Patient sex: F
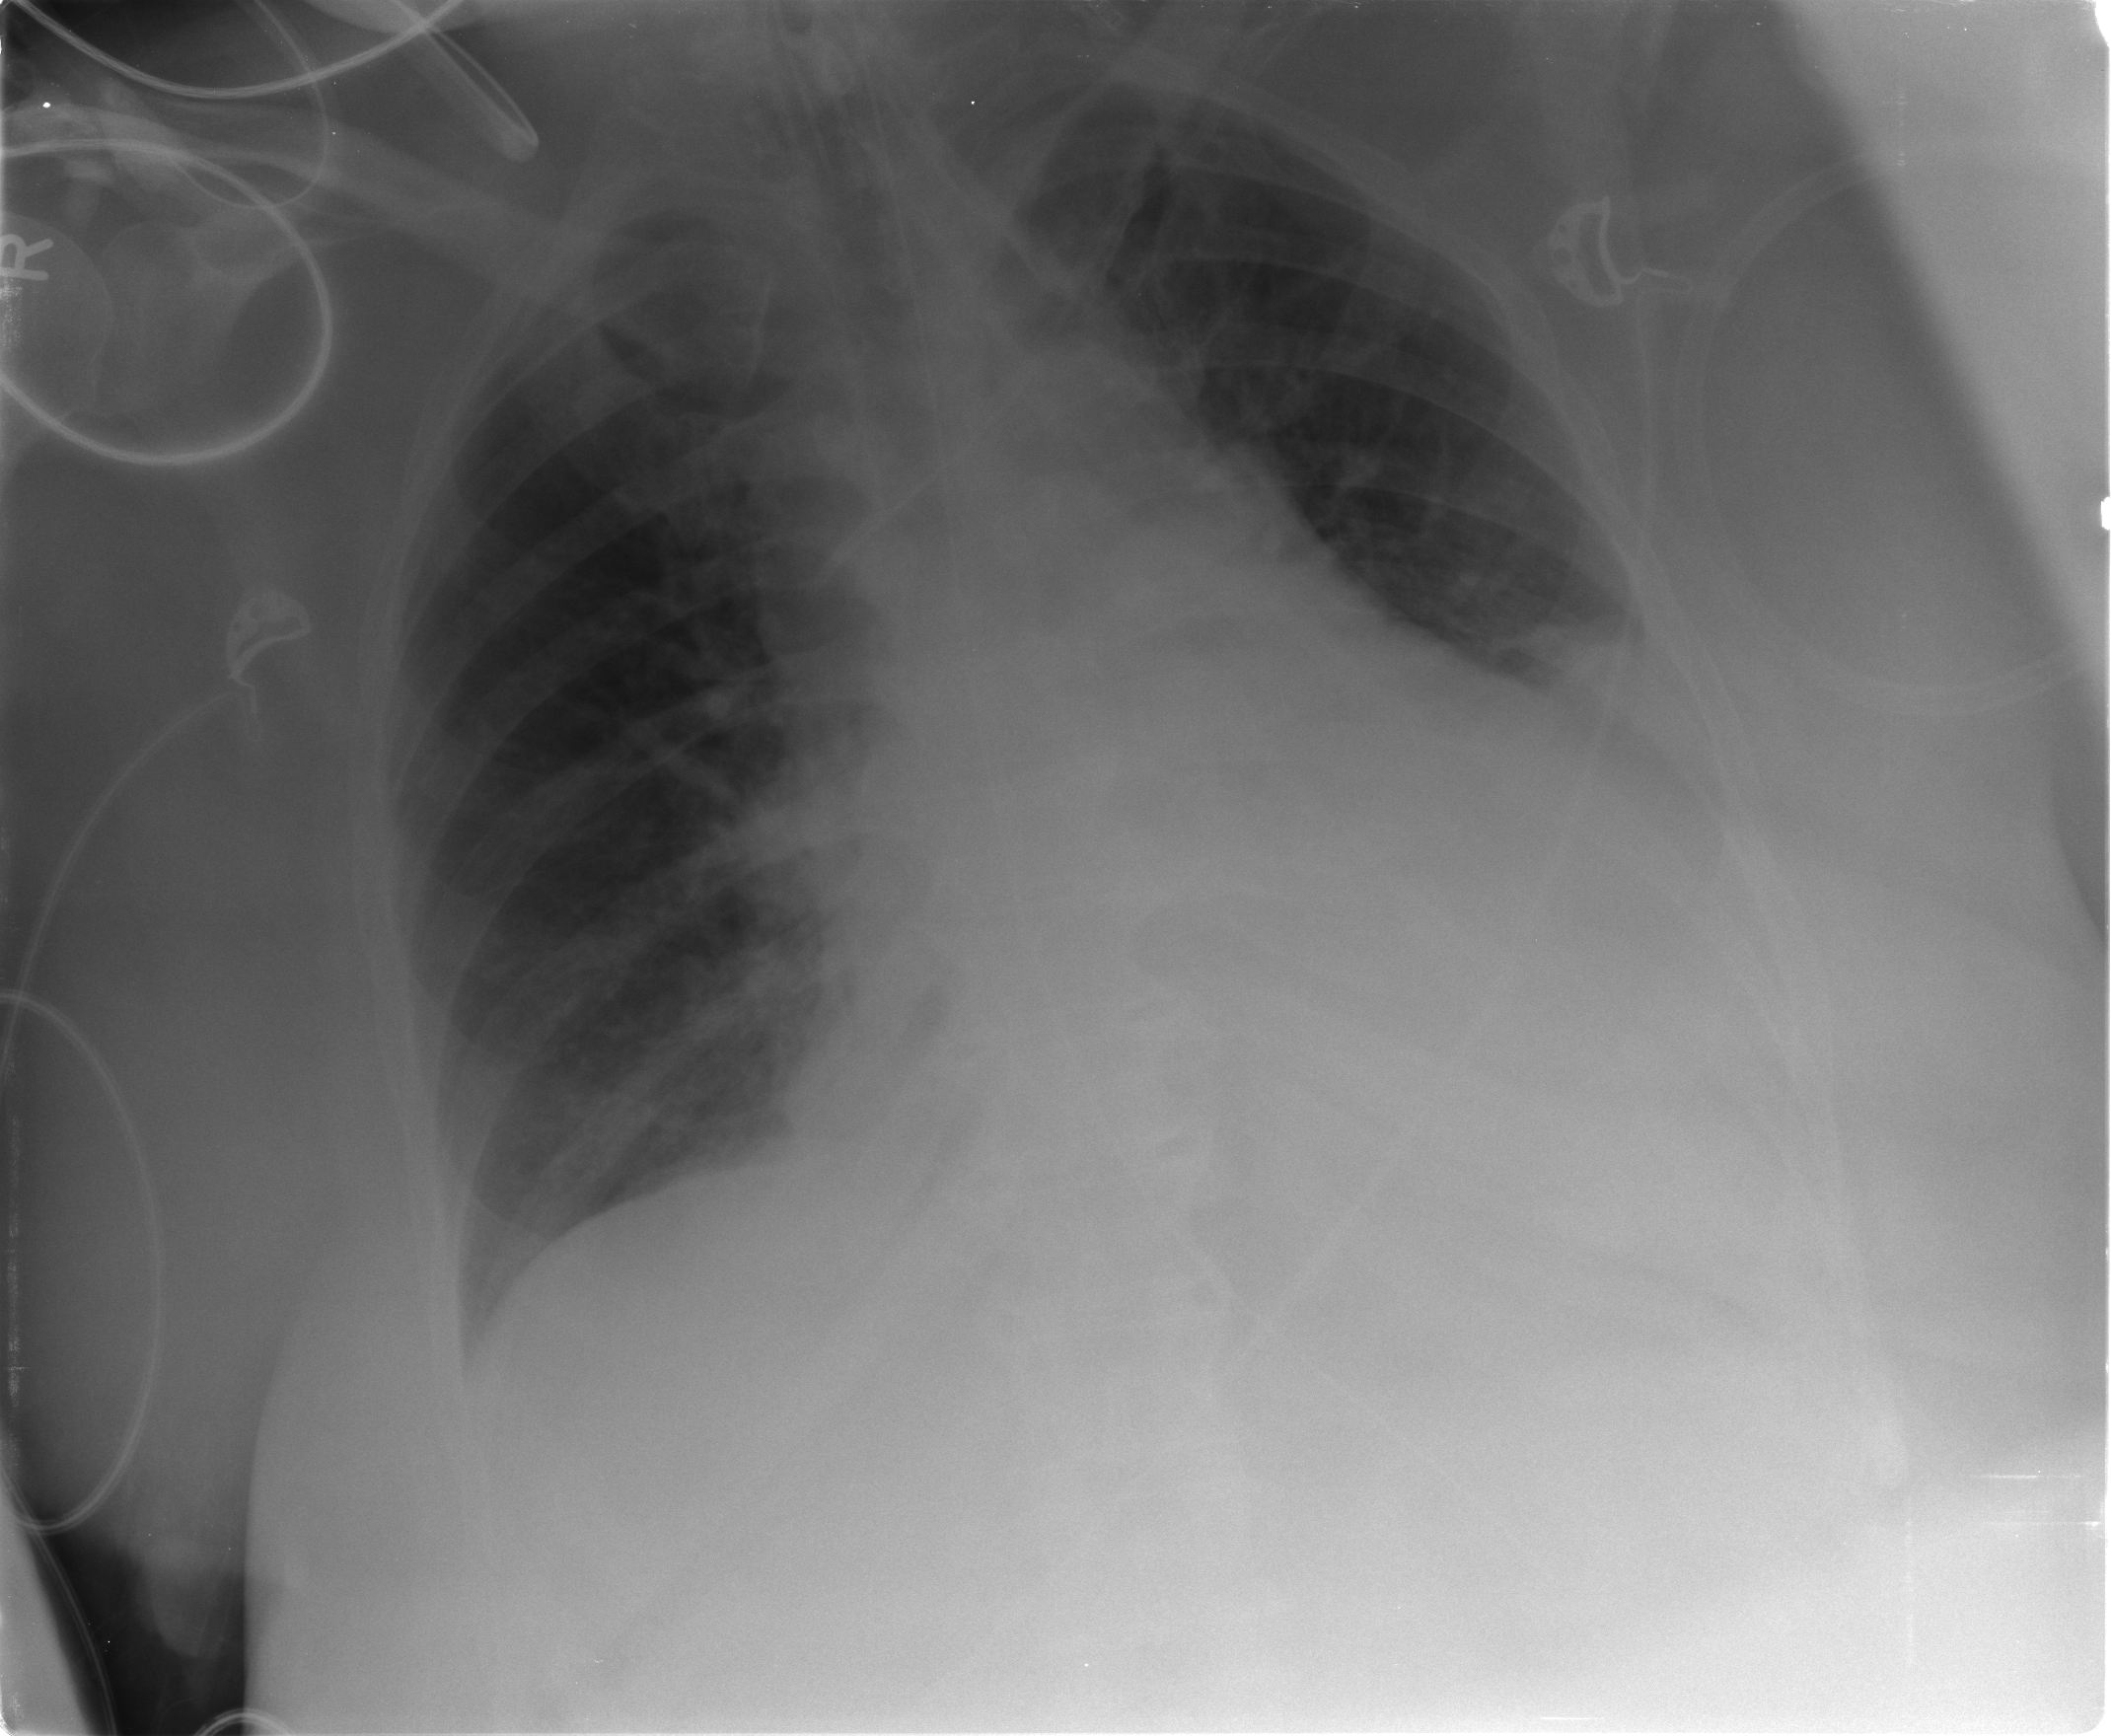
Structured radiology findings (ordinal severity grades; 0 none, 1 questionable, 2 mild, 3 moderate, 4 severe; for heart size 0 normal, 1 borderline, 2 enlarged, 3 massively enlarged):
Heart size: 2
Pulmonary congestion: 2
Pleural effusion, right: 1
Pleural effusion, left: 2
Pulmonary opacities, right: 0
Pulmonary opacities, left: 0
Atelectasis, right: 2
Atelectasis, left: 2